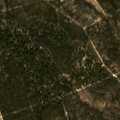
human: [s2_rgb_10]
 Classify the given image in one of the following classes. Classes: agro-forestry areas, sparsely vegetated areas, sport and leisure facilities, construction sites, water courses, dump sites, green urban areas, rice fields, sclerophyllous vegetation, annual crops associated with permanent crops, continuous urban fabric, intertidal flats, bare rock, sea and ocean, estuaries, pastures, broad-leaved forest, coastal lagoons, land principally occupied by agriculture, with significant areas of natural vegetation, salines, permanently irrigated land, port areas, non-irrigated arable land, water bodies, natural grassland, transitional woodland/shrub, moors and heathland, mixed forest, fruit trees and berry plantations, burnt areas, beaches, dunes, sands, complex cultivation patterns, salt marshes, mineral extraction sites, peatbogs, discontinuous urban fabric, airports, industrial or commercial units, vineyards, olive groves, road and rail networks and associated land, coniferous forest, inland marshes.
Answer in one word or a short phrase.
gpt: broad-leaved forest, transitional woodland/shrub